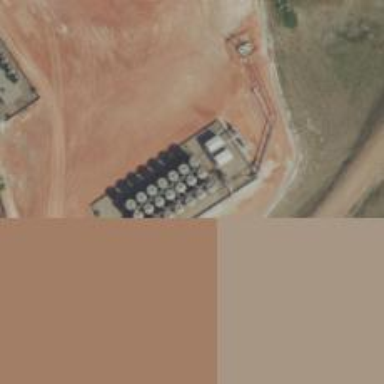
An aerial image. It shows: Storage tank that is man-made.